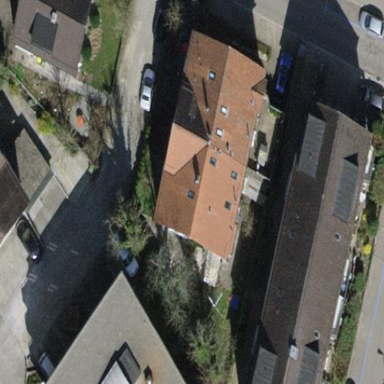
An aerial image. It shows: Apartments building with gabled roof that is oriented across.